Question: The story begins with 2 models ('User' and 'ClientAccount') which are linked with an extra M2M model.
It is possible to create 'ClientAccount' during editing 'User'. The page will show a popup which allow you create a new 'ClientAccount'. But the problem is: can I disable the foreign key fields of 'ClientAccount' which is linking to 'User'? This is quite confusing.

Code here:
'''
class User(models.Model):
client_accounts = models.ManyToManyField('ClientAccount', related_name='+', through='UserClientAccountM2M', through_fields=('user', 'client_account'))
class ClientAccount(models.Model):
users = models.ManyToManyField('User', related_name='+', through='UserClientAccountM2M', through_fields=('client_account', 'user'))
class UserClientAccountM2M(models.Model):
user = models.ForeignKey(User, db_column='user_id')
client_account = models.ForeignKey(ClientAccount, db_column='client_id')
class UserAdmin(TimeLimitedAdmin):
class ClientAccountInline(admin.TabularInline):
model = ClientAccount.users.through
inlines = [
ClientAccountInline,
]
class ClientAccountAdmin(TimeLimitedAdmin):
class UserInline(admin.TabularInline):
model = ClientAccount.users.through
inlines = [
UserInline,
]
admin.site.register(User, UserAdmin)
'''
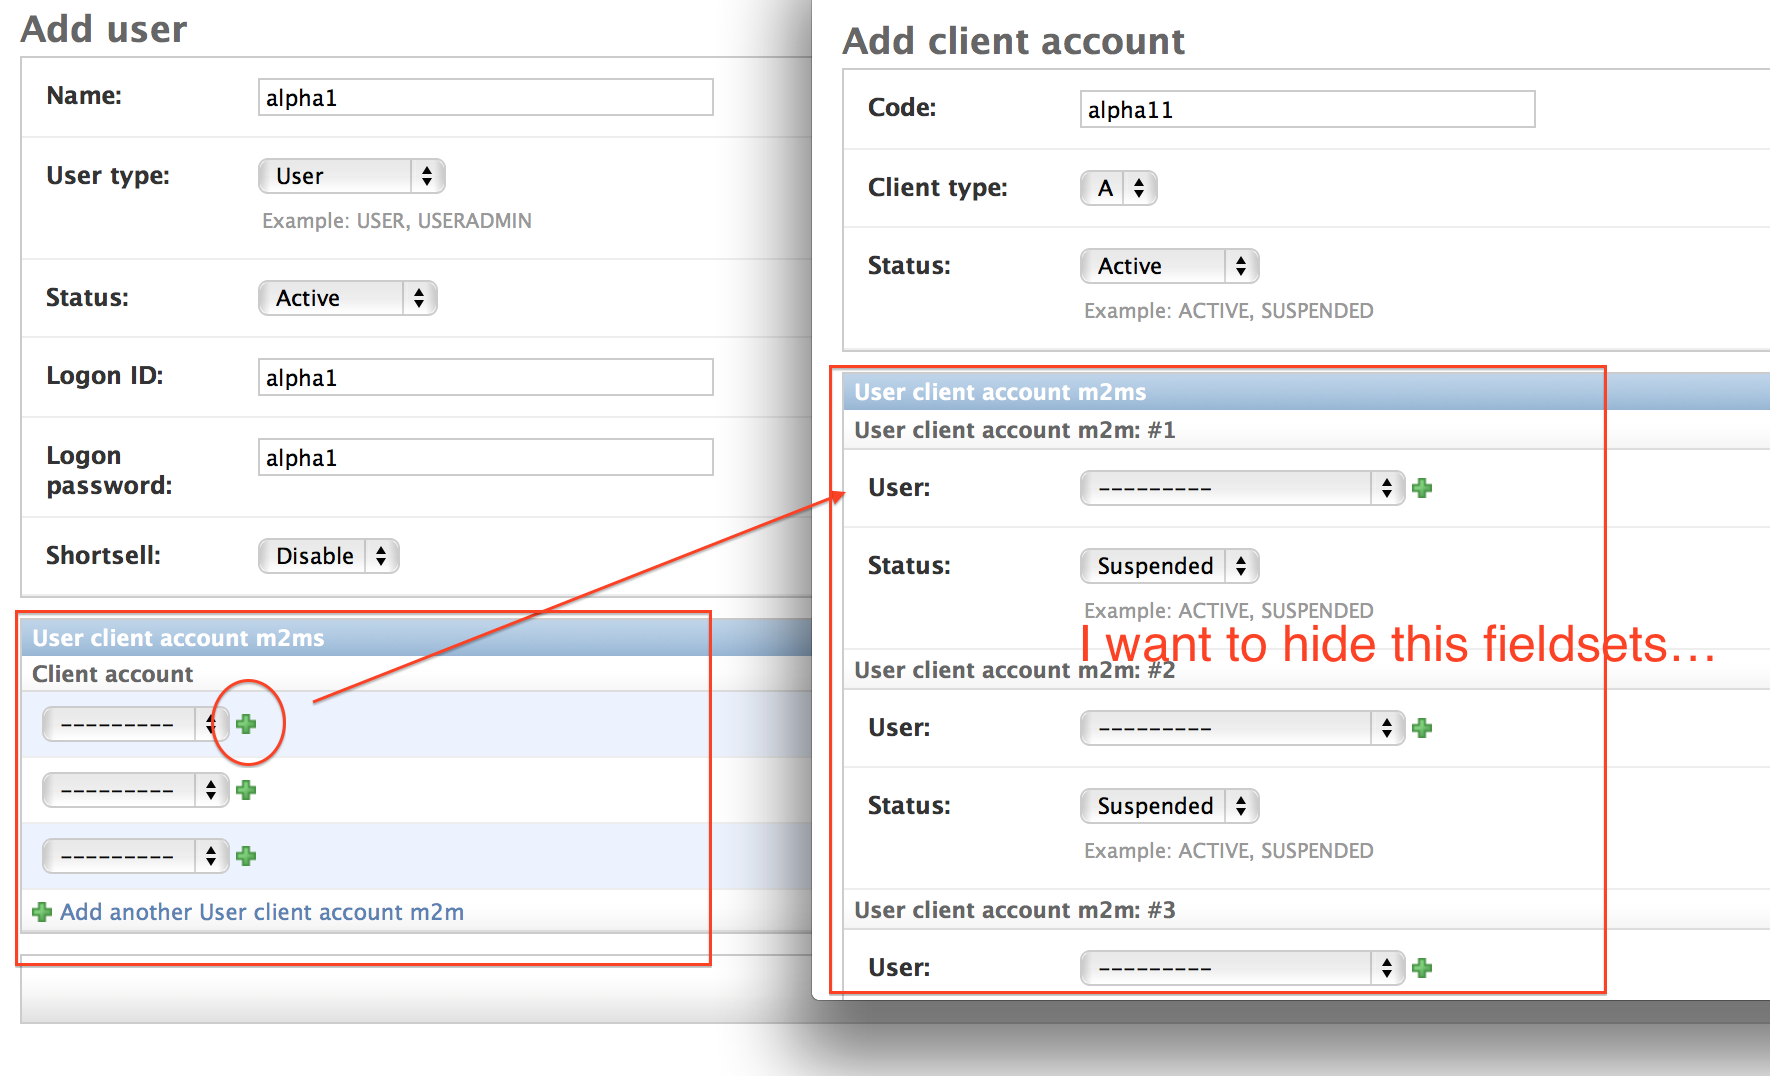
Answer: I realise this is an old question, but I came across it as the most relevant question whilst looking to solve a similar problem (hide a FK inline only in the add popup). I'm sure you have left this problem well behind by now, but maybe others will find it useful.
I added the below to the 'ModelAdmin' class that the popup is for. I check the 'request' for the 'GET' params only present when the popup dialog is launched, and if they are there, I loop through the inlines and remove the one I don't want.
'''
def get_inline_instances(self, request, obj=None):
inline_instances = super().get_inline_instances(request, obj=None)
if '_to_field' in request.GET and '_popup' in request.GET:
# Popup dialog is open.
unwanted_inline = None
for inline in inline_instances:
inline_model_name = inline.opts.model.__name__
if inline_model_name == 'UnwantedModelName':
unwanted_inline = inline
if unwanted_inline:
inline_instances.remove(unwanted_inline)
return inline_instances
'''
In your case, I would add the above to 'ClientAccountAdmin', removing the 'UserInline'.